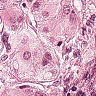
Metastatic tissue present: yes